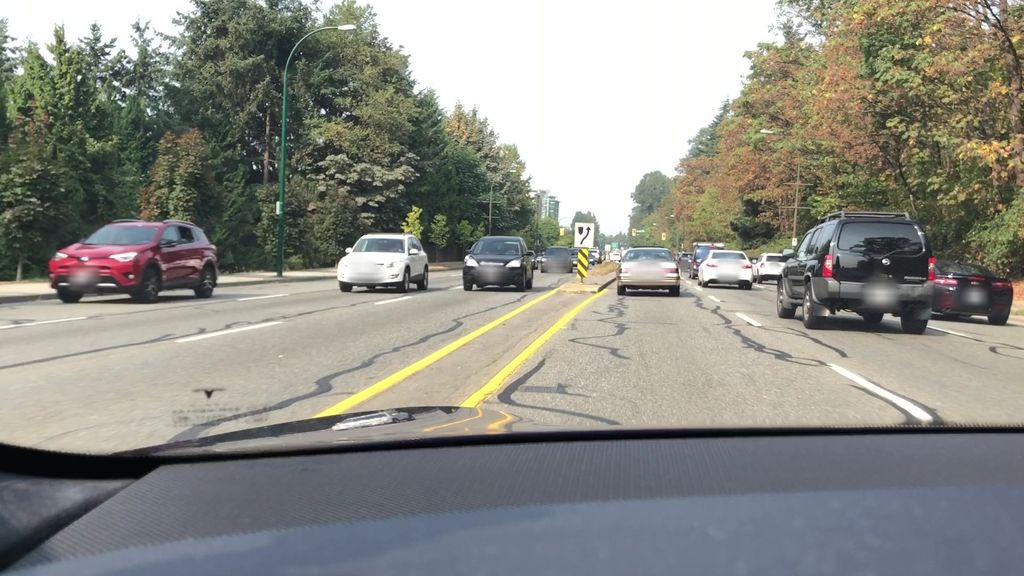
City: vancouver